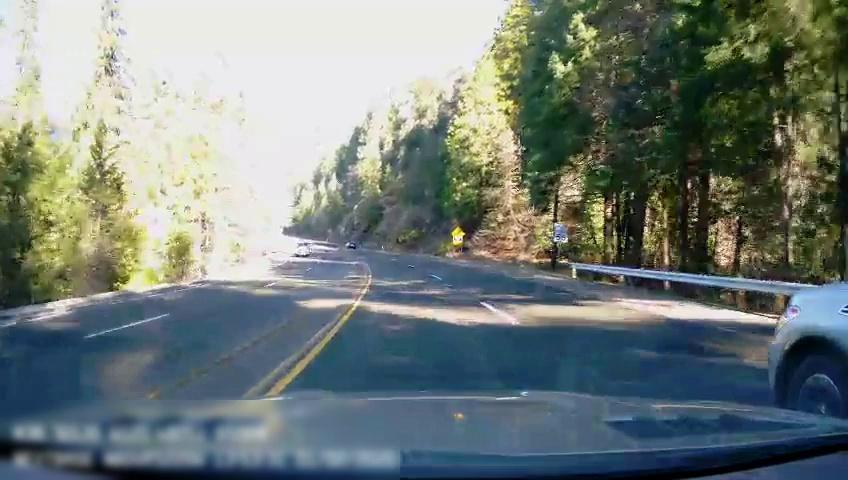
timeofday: Day
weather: Sunny
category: Drivable Space
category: Vehicles | Truck
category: Vehicles | Car
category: Vehicles | SUV
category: Lanes | Current Lane
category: Lanes | Alternate Lane
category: Lanes | Current Lane
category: Lanes | Alternate Lane
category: Lanes | Opposite Lane
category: Lanes | Opposite Lane
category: Lanes | Opposite Lane
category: Traffic | Signs
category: Traffic | Signs
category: Traffic | Signs